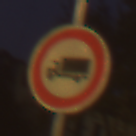
Verkehrszeichen: VerbotFuerKraftfahrzeugeUeberDreiKommaFuenfTonnen
Umgebung: Outdoor, Urban
Tageszeit: Night
Wetter: Clear
Licht: Artificial
Jahreszeit: NotSpecified
Kontrast: HighContrast